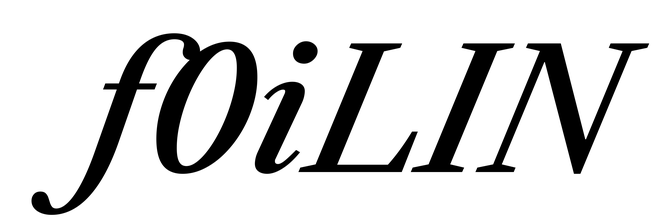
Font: LibreCaslonText-Italic_Medium_Italic